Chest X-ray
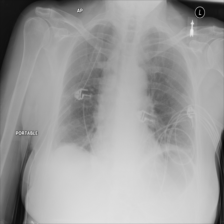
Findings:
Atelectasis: positive
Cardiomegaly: negative
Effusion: negative
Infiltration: negative
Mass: negative
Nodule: negative
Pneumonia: negative
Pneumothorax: negative
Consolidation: negative
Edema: negative
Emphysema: negative
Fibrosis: negative
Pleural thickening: negative
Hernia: negative